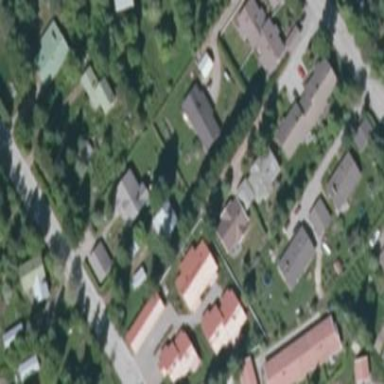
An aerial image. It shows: Residential area.